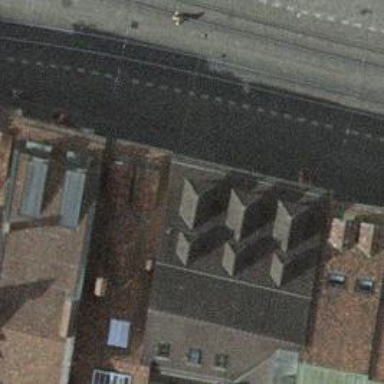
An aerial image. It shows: Asphalt footway passing through tunnel with arcade roof.